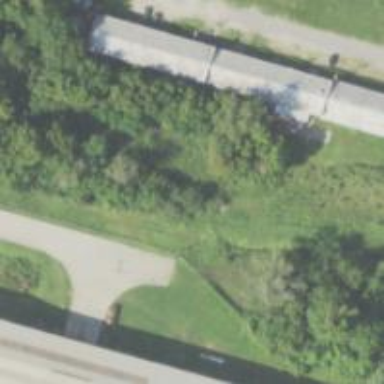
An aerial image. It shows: Abandoned railway yard.